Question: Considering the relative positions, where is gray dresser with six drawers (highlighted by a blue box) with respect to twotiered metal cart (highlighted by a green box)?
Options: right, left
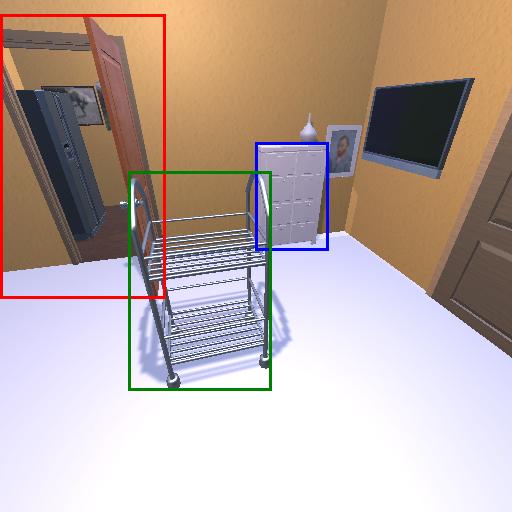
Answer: right